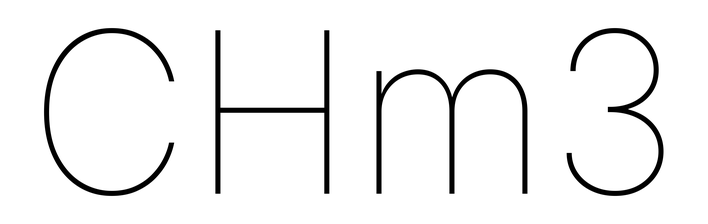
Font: Inter_Thin